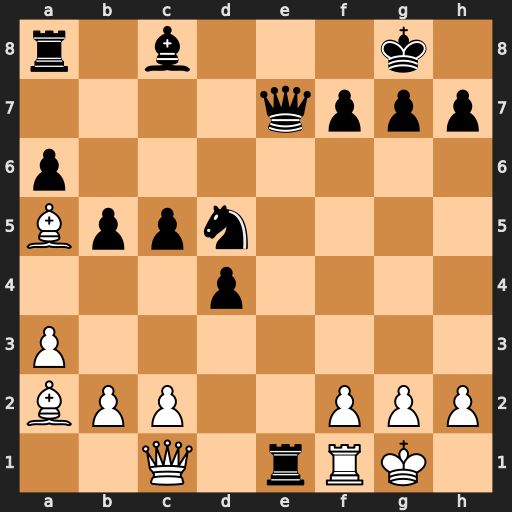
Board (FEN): r1b3k1/4qppp/p7/Bppn4/3p4/P7/BPP2PPP/2Q1rRK1
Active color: w
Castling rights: -
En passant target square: -
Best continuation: Rxe1 Qd7 Bxd5